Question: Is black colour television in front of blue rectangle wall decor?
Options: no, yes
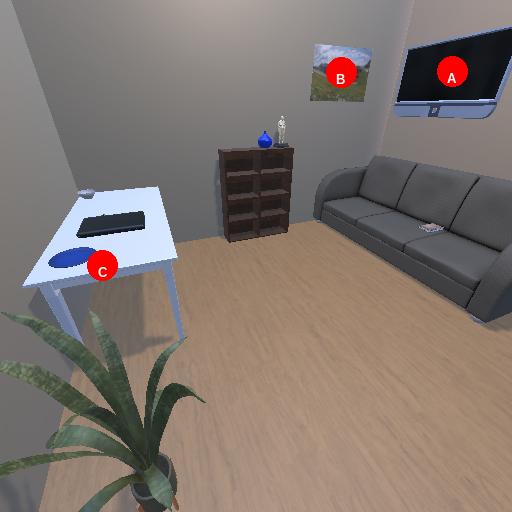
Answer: no